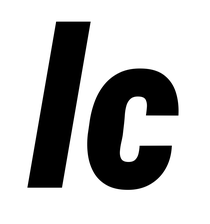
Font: Roboto-Italic_Condensed_Black_Italic